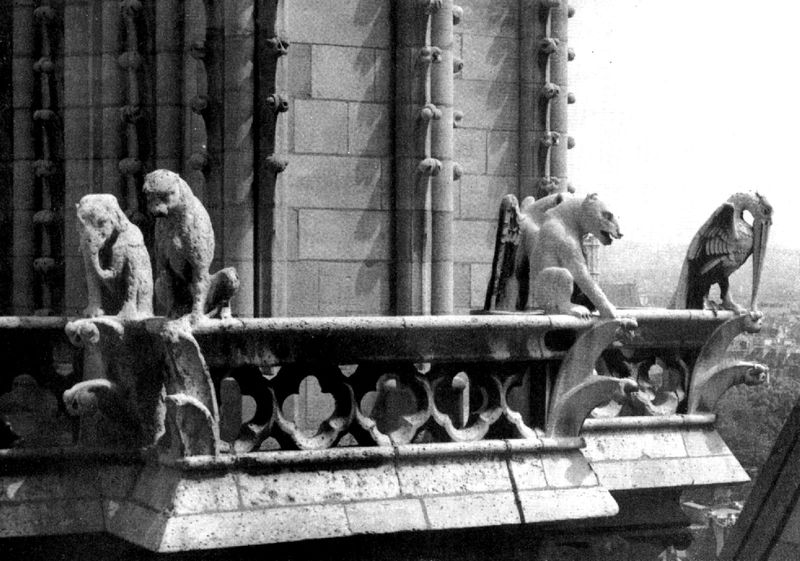
Titel: Notre-Dame in Paris
Standort: Paris, Notre-Dame (EU - F - Ile-de-France)
Schlagwörter: flügel, himmel, schatten, vogel, weiß, licht, schwarz, dame, gebäude, tier, tiere, architektur, stein, kirche, gotik, turm, affe, skulptur, balkon, schnabel, mauer, figuren, detail, geländer, plastik, foto, fotografie, photographie, balustrade, dom, schwarzweiß, kranich, pelikan, photo, sims, skulpturen, sandstein, gotisch, maul, wesen, fabelwesen, greif, löwe, ungeheuer, wasserspeier, elefant, dämonen, affen, bauplastik, maßwerk, notre dame, krabben, notre, tierplastik, jaguar, schwarweiß, detatil